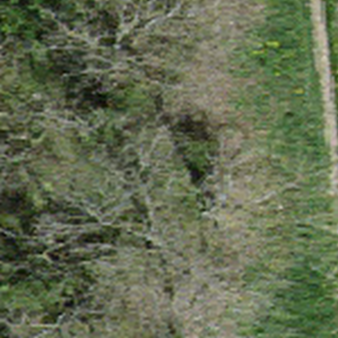
Label: other